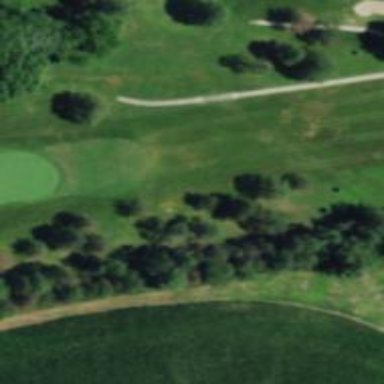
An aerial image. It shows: View of golf hole.